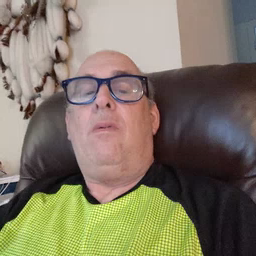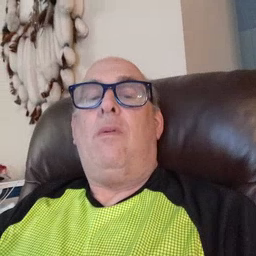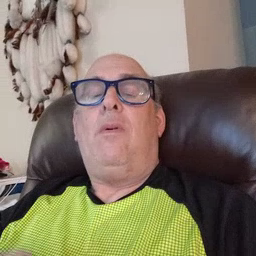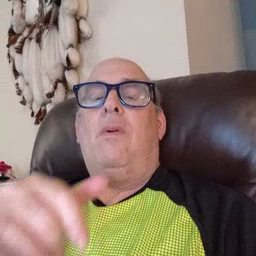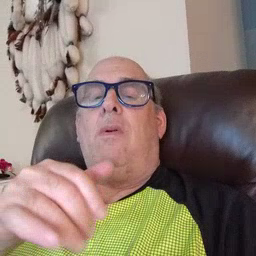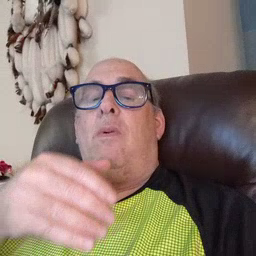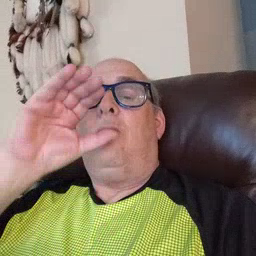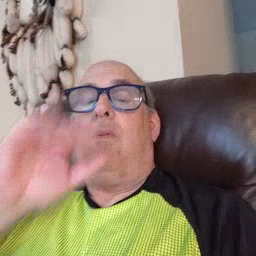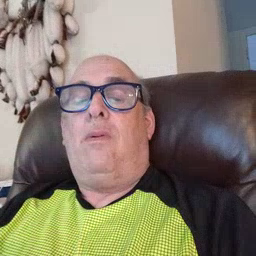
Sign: drink